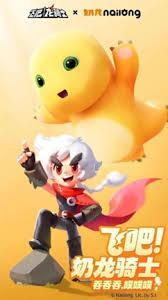
Label: nailong